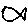
Label: fish